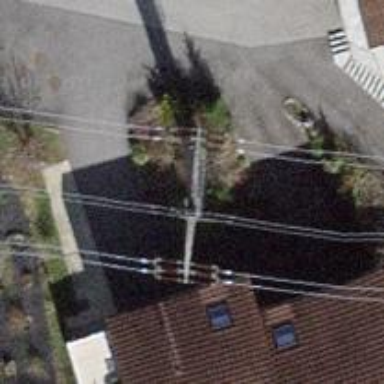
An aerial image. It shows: Concrete power pole.